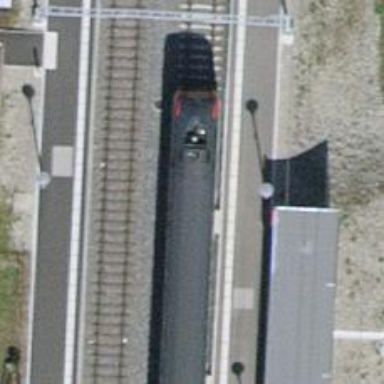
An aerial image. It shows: Stop position for public transport at railway stop.